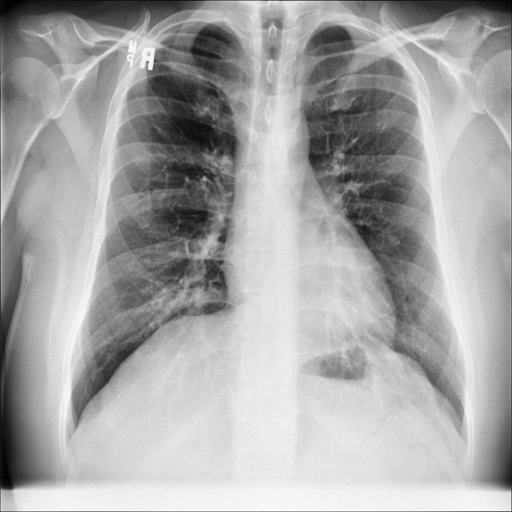
Finding: NORMAL